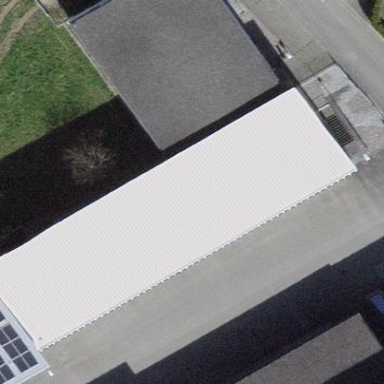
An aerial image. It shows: Industrial building.